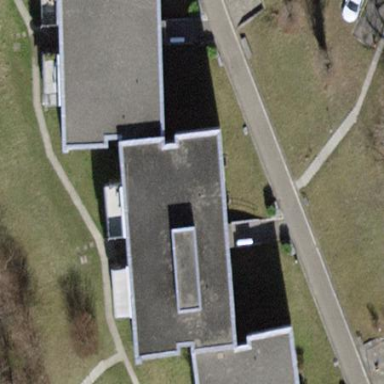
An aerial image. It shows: Apartment building with flat roof.